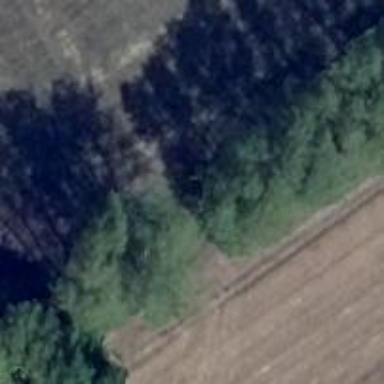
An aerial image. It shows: Hunting stand.